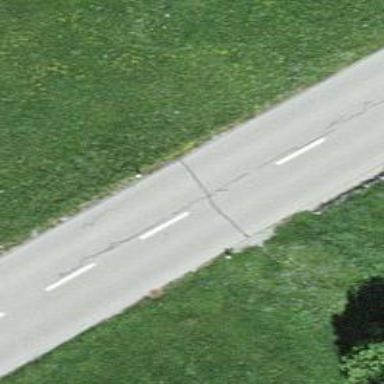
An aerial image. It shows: Tertiary road with asphalt surface and lane markings. There are no sidewalks along the road.